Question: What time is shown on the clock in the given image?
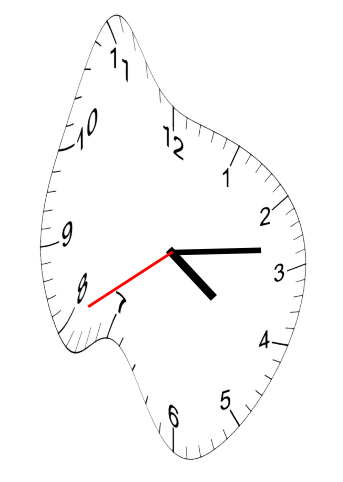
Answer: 04:13:40